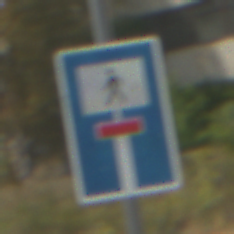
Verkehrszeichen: SackgasseFussgaengerDurchlaessig
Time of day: Midday
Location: Outdoor (Suburban)
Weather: PartlyCloudy
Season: Summer
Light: Natural